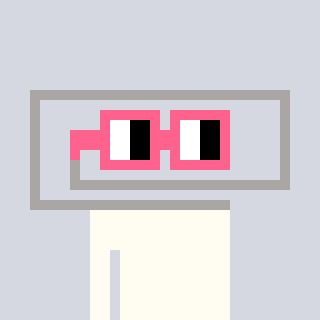
a pixel art character with square pink glasses, a paperclip-shaped head and a cold-colored body on a cool background